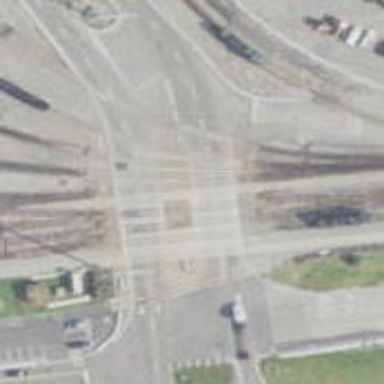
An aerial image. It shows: Level crossing along the railway.